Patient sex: M
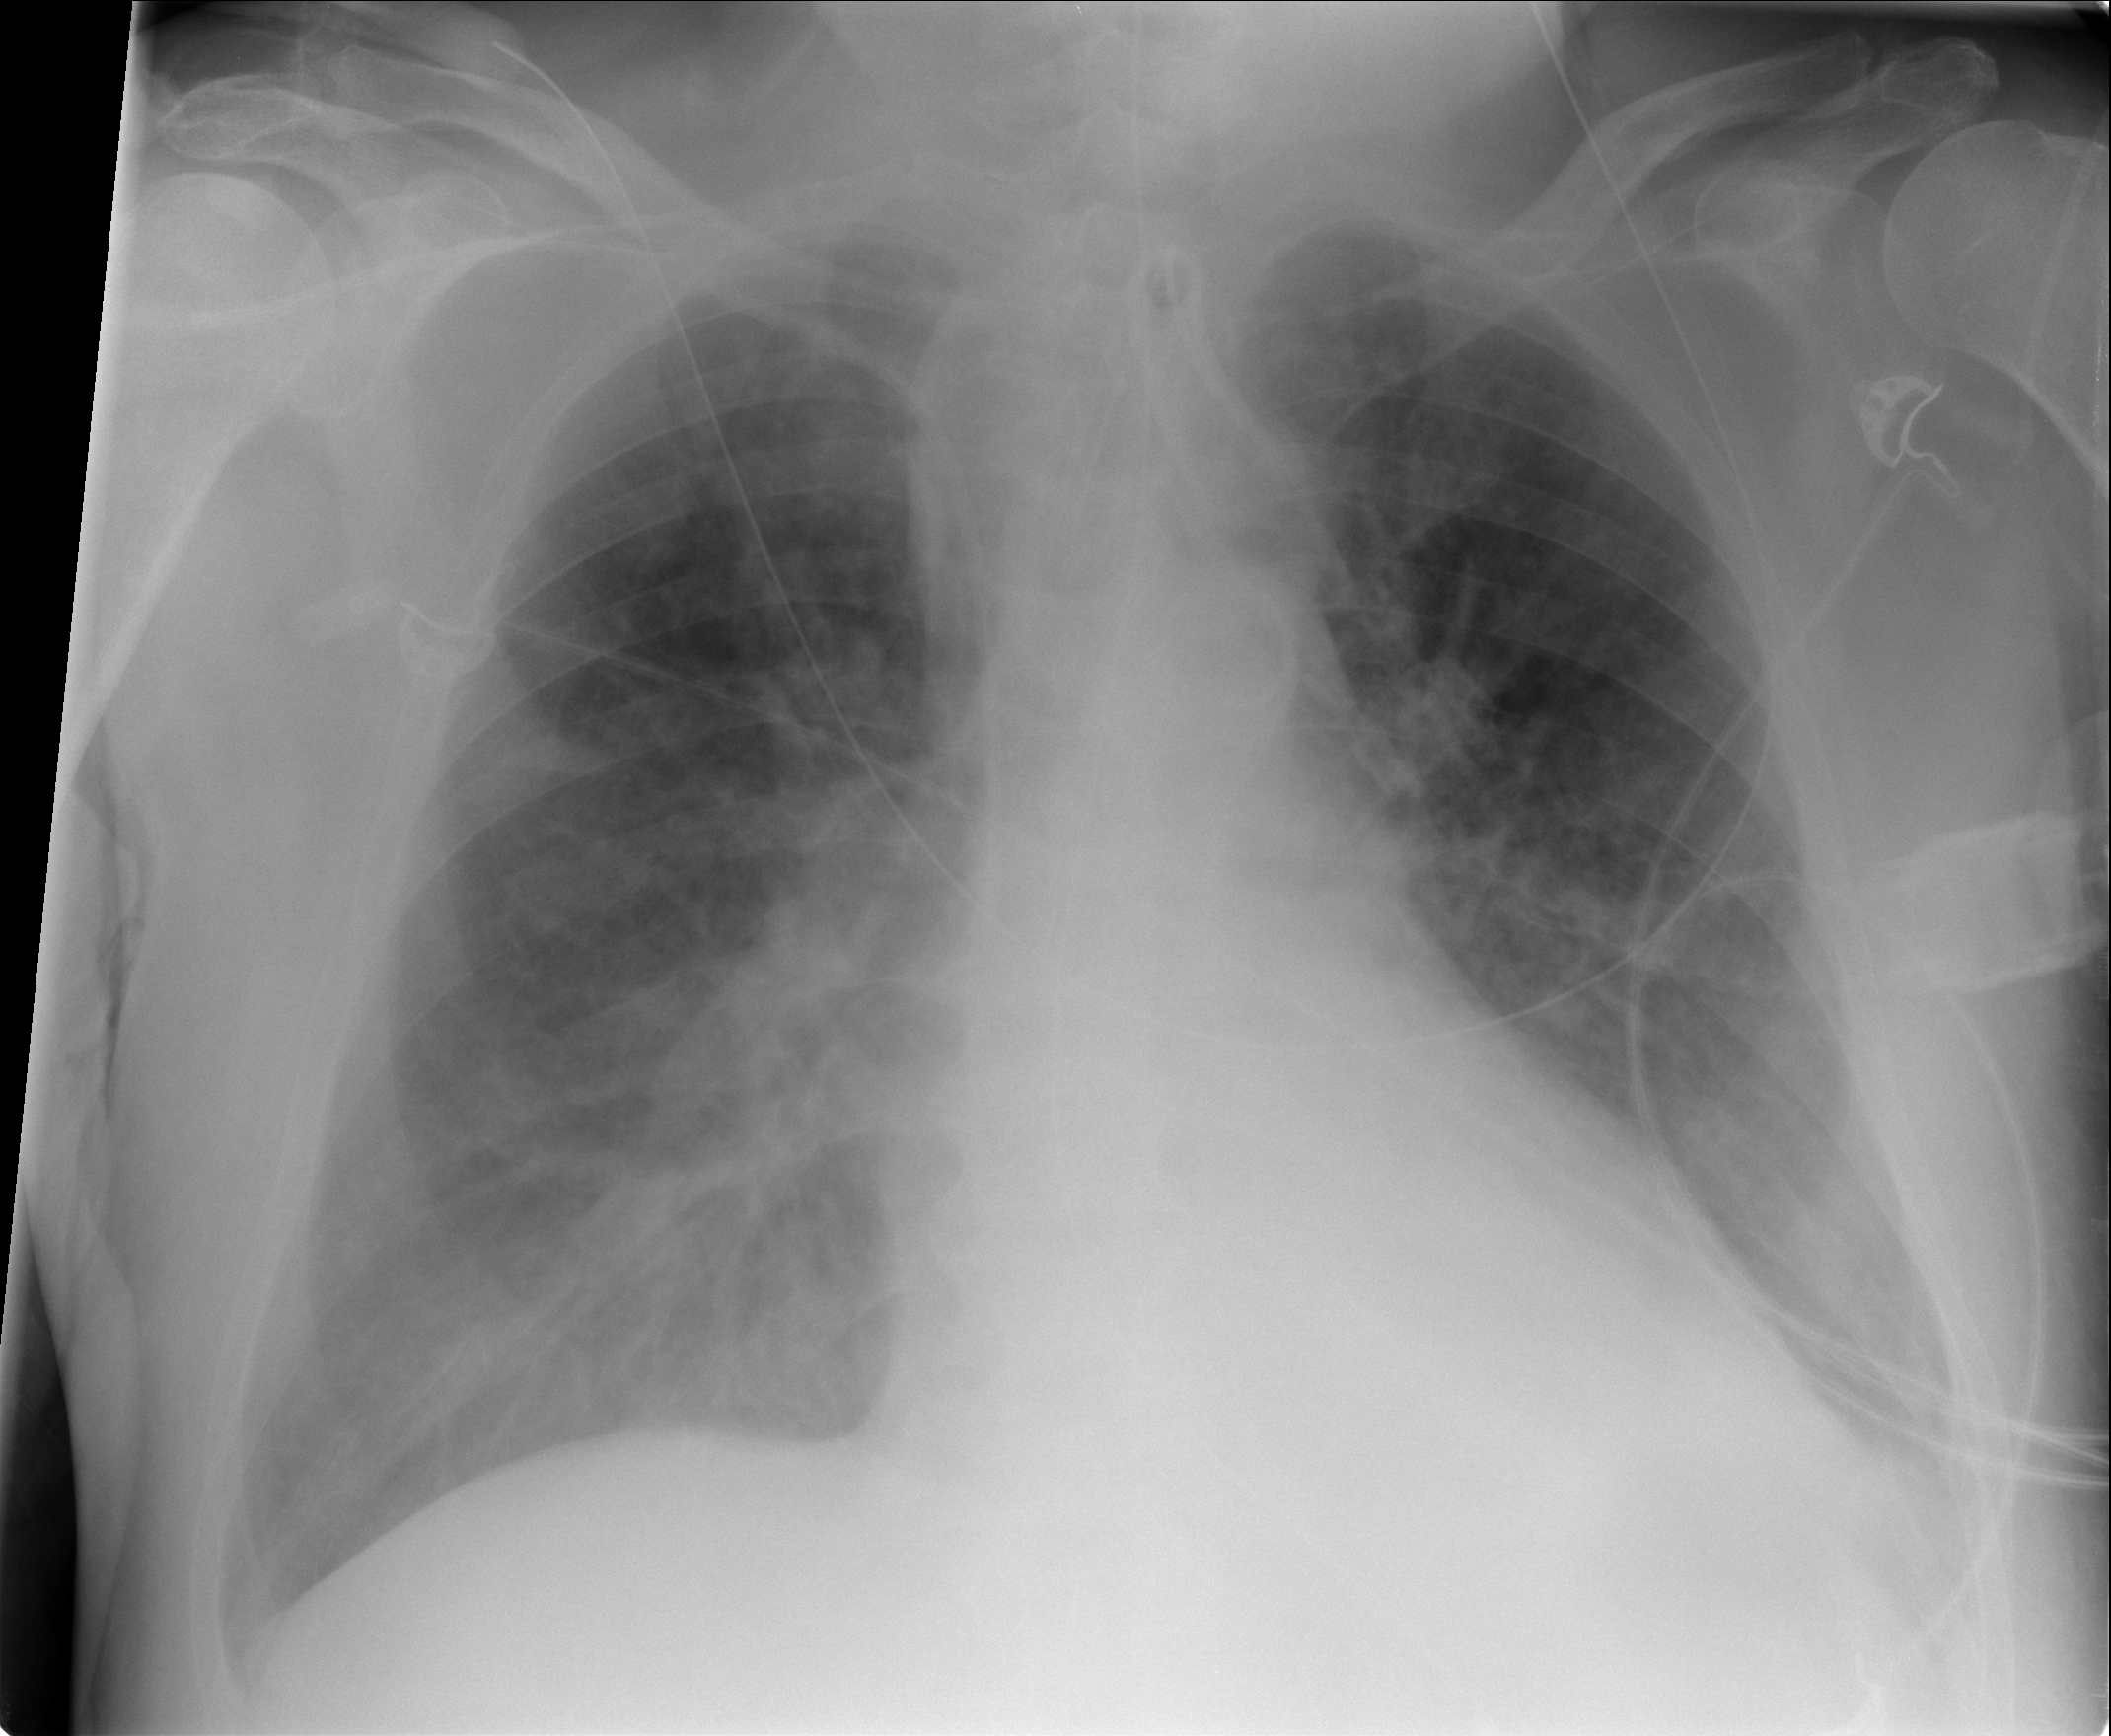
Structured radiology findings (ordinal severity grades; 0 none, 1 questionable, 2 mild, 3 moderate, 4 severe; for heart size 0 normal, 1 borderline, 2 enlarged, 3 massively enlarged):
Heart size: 1
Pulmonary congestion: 2
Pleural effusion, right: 0
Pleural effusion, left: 1
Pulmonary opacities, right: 1
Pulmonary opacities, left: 0
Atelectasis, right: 2
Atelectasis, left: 2